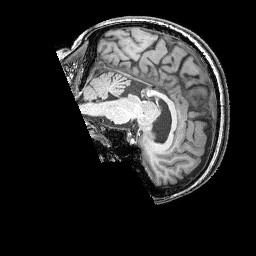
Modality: T1w
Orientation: sagittal
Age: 58
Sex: female
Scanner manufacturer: siemens
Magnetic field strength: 3 T
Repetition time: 2.25 s
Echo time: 0.00411 s